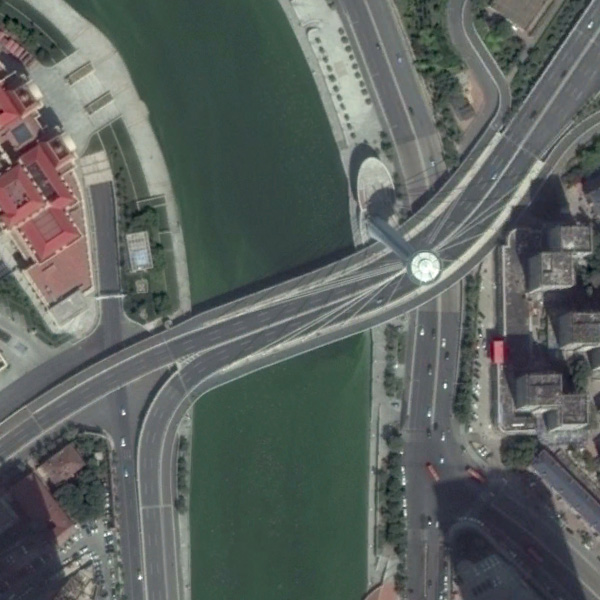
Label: Bridge